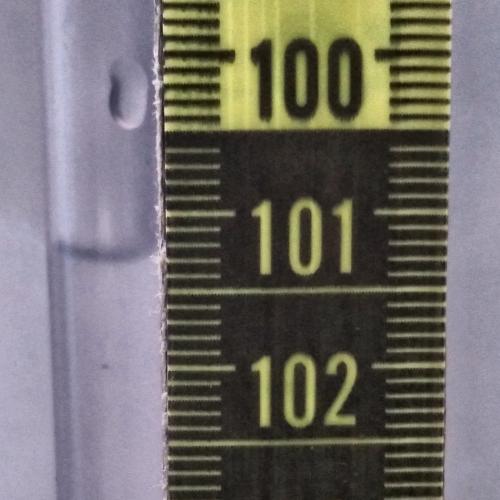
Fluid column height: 101.3 cm